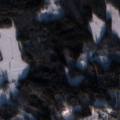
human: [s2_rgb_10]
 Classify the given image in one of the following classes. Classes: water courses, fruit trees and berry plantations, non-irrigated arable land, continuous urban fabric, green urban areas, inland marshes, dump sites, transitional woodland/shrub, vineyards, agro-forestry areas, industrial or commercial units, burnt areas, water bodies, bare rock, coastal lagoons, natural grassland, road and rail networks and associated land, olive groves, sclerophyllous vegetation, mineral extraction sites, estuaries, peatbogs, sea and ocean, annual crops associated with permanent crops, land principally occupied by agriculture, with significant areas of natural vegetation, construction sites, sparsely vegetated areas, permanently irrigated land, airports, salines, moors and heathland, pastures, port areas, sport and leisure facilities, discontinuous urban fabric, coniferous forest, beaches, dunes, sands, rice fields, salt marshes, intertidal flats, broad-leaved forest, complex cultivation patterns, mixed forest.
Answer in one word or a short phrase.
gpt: non-irrigated arable land, coniferous forest, mixed forest